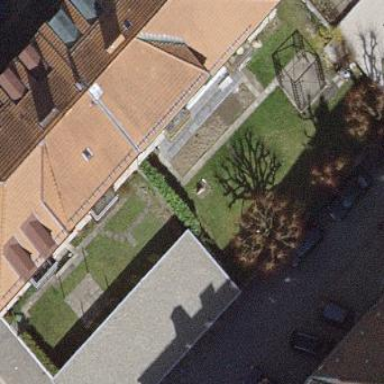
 designed for leisure activities on land."